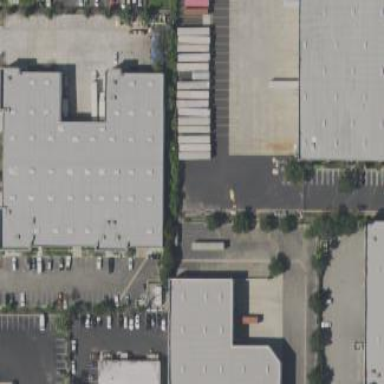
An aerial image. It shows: Warehouse.